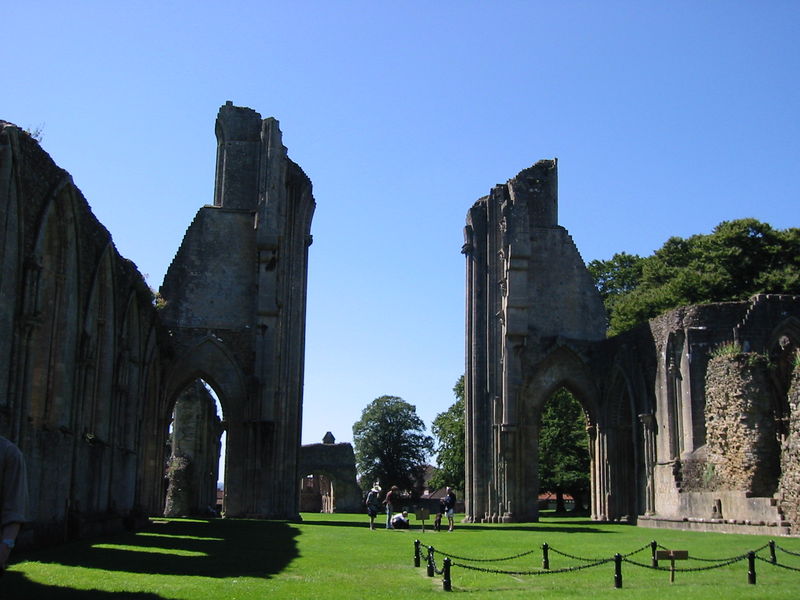
Titel: Ruinen der Abtei von Glastonbury
Standort: Glastonbury, Abtei (EU - GB)
Schlagwörter: baum, blau, felsen, himmel, bäume, grün, menschen, pfeiler, säule, gras, wiese, alt, strauch, gebüsch, kirche, england, gotik, garten, bogen, türen, fels, kette, besucher, foto, ruine, ketten, kathedrale, photo, portal, tore, gotisch, spitzbogen, absperrung, schottland, poller, touristen, pimmel, touris